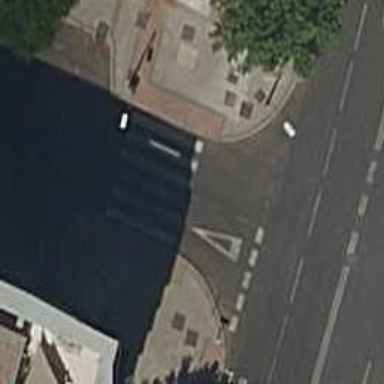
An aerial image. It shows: Uncontrolled footway crossing with markings.